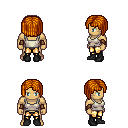
a pixel art fantasy rpg character, male body template, human, tanned skin, white pirate shirt, gold greaves, dark blonde pageboy hairstyle, cloth bracers, black shoes, four views (front, back, left, right), 2x2 character sprite sheet, small pixel art, hard edges, no anti-aliasing